Interaction volume radius: 5 \u00c5
Interaction volume height: 15 \u00c5
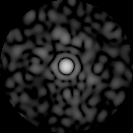
Disorder parameter: 0.8077